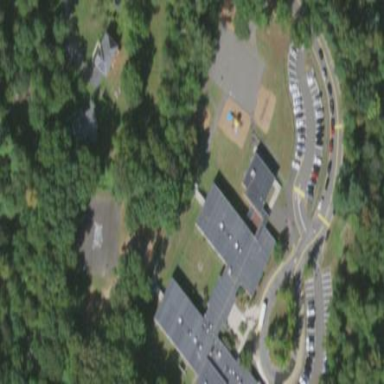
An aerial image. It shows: School building.